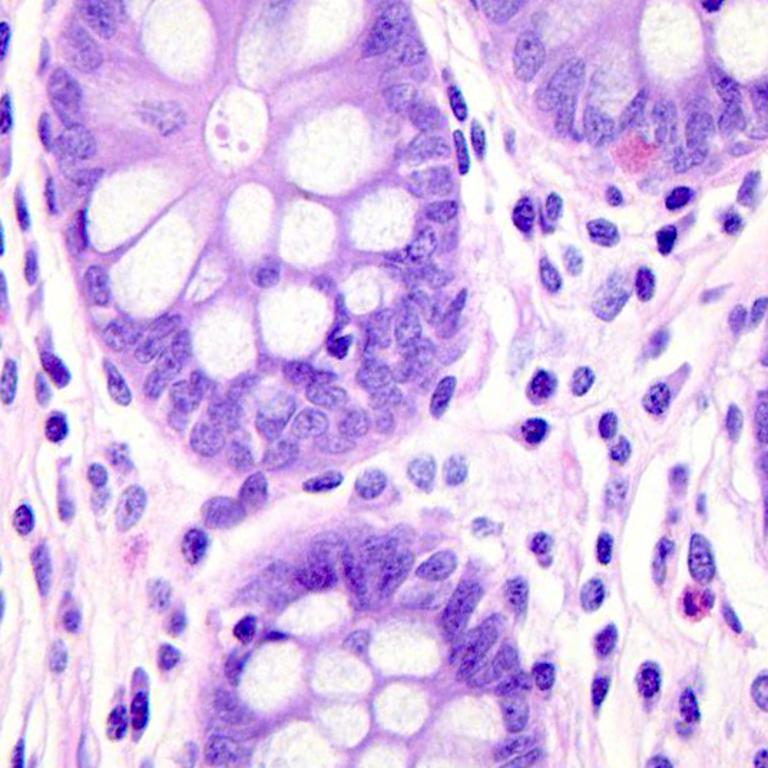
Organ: colon
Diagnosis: benign